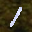
Label: 1